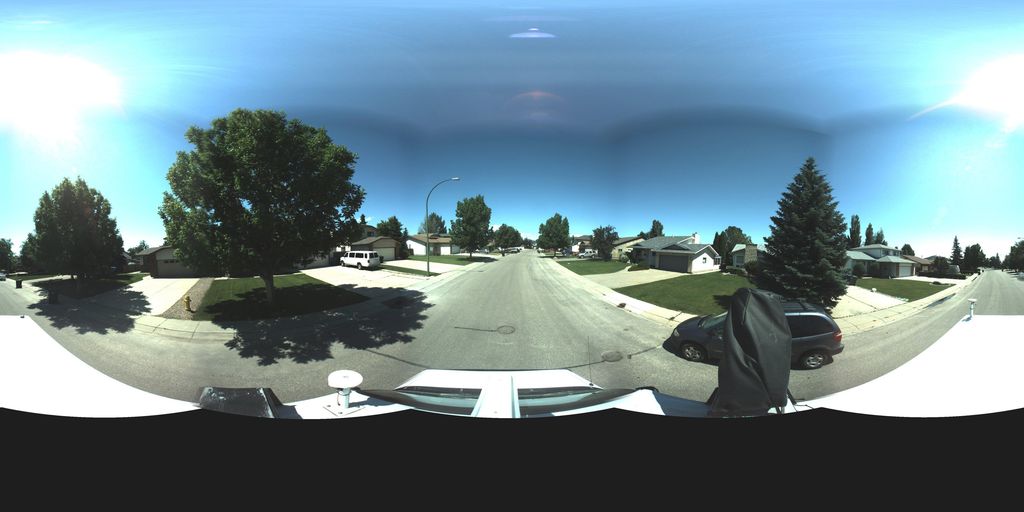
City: saskatoon